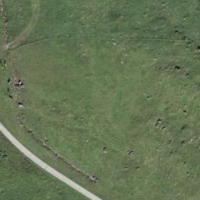
EUNIS habitat code: 26
Species observed at this site:
Falco tinnunculus
Phoenicurus phoenicurus
Motacilla alba
Anthus pratensis